Question: running int a strange scenario where malloc is allocating more memory than I ask for:
'''
void function (int array [], int numberOfElements) {
int *secondArray = malloc(sizeof(int) * numberOfElements/2);
for (int i = 0; i < numberOfElements / 2; i++) {
secondArray[i] = array[i];
}
}
'''
Let's say array is a some 10 numbers. When I print out secondArray after the above code, I get:

so first of all, the array should be 5 elements. But second, why the 0's in the end? I'm mallocing only space for 10/2 = 5 ints.
EDIT:
printing code:
'''
for (int d = 0; d < numberOfElements; d++) {
printf("%i ", secondArray[d]);
}
'''
hmm I might have just answered my own question here, I'm guessing it's the printing beyond secondArray that shows 0, not the array itself.
-
Actually, the problem is that I was also not doing this:
'''
secondArray[numberOfElements] = '';
'''
That is why it was printing beyond.
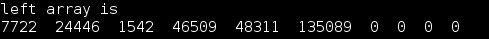
Answer: 'malloc' is actually allocating exactly the right amount.
However, you're accessing memory beyond the allocation.
What exists there is completely undefined and could really be anything.
In your case, it was one "junk" number and four zeroes.